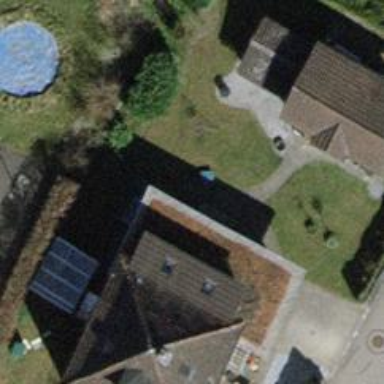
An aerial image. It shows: Building with tile roof.